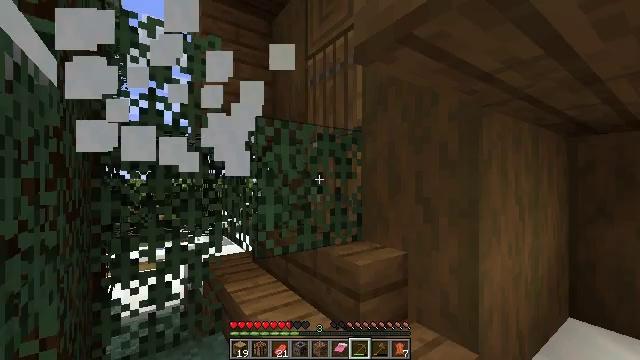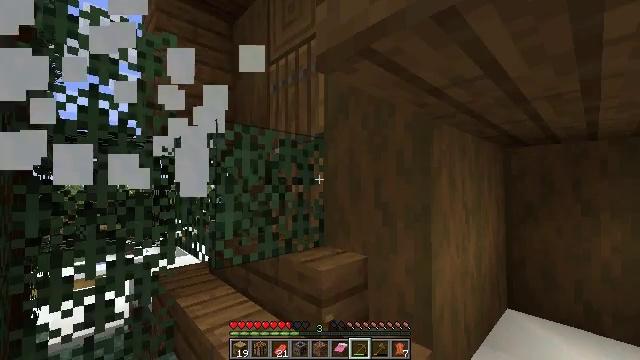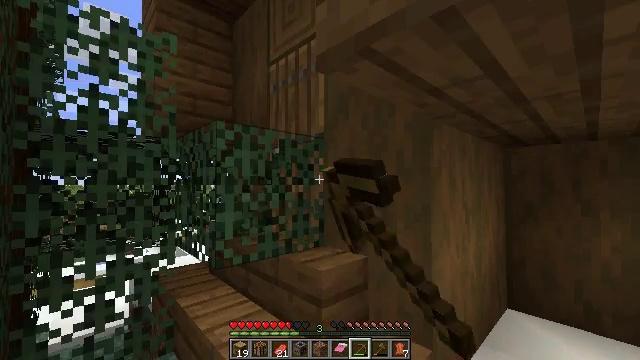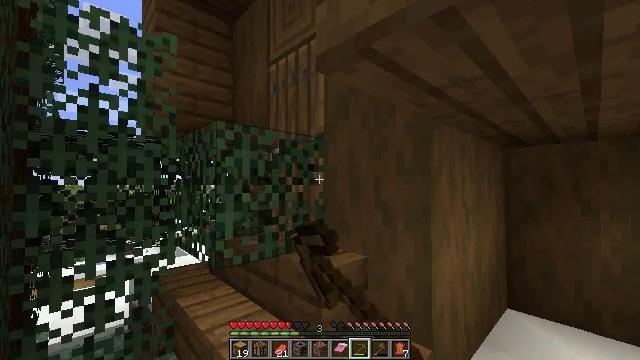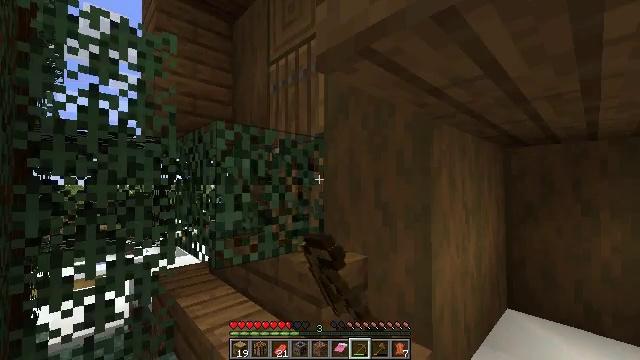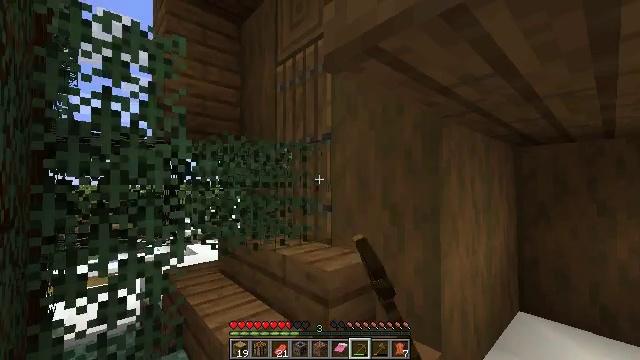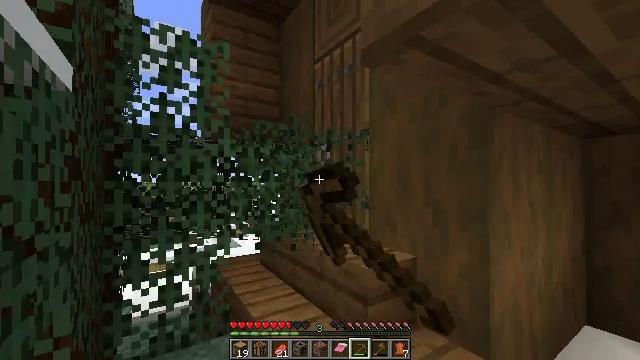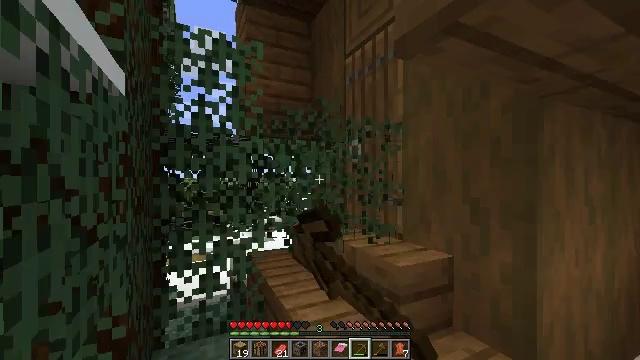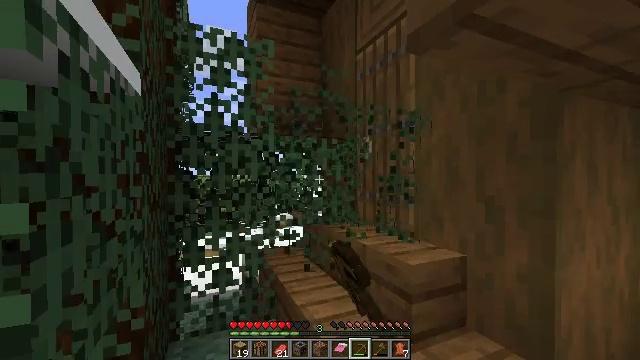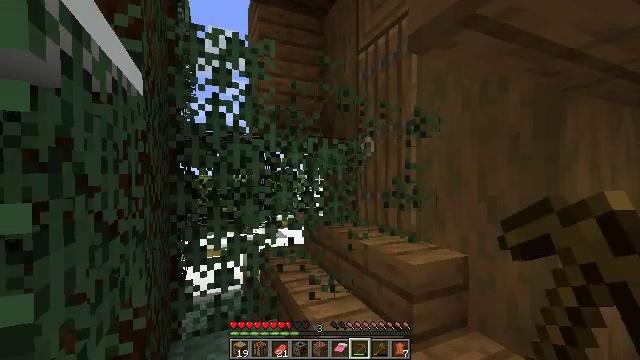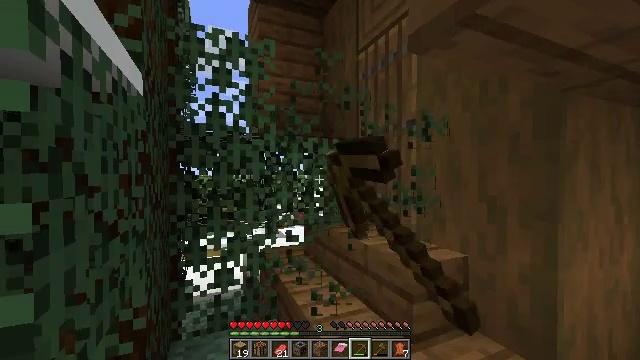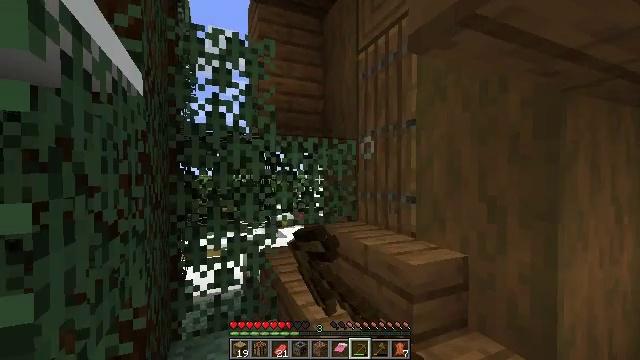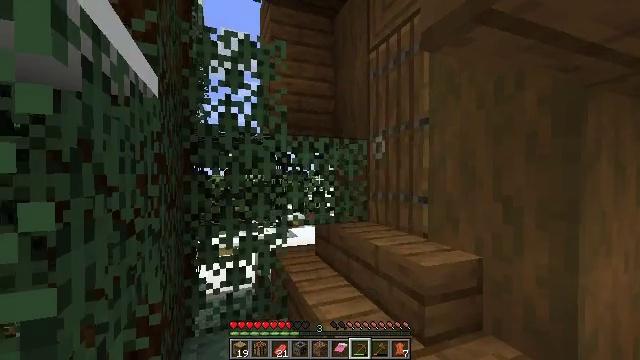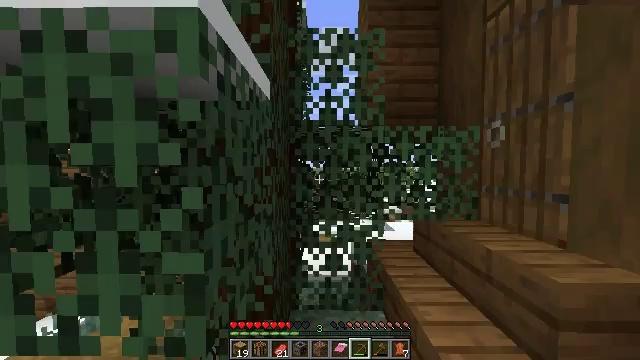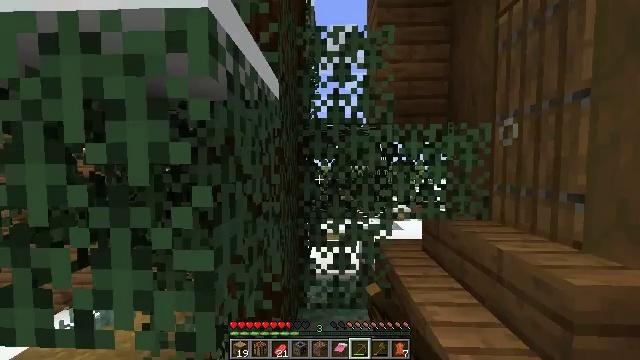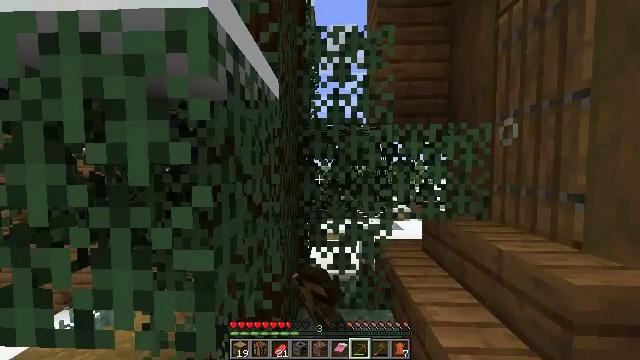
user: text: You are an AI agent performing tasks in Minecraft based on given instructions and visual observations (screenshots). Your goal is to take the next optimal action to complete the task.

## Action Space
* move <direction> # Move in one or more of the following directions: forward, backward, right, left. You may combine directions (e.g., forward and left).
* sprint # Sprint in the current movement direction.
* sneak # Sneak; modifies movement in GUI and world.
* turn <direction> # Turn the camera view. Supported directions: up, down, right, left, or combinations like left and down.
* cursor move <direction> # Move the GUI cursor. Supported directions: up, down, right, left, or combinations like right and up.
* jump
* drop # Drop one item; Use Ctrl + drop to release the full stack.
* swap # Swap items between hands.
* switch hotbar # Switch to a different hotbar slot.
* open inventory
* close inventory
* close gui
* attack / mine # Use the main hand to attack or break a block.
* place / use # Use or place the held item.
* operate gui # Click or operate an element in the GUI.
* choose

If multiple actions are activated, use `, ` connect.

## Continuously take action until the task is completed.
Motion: motion action
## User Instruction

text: Gather spruce leaves to collect foliage.
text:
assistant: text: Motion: turn right and up, attack / mine
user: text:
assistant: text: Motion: attack / mine
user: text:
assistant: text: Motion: attack / mine
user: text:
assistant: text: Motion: attack / mine
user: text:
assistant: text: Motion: turn left, attack / mine
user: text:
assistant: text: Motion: turn left, attack / mine
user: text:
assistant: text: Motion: turn left, attack / mine
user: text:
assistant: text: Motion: turn left, attack / mine
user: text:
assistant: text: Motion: attack / mine
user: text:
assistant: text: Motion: attack / mine
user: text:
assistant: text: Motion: attack / mine
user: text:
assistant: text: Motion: turn left, attack / mine
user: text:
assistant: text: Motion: turn left and down, attack / mine
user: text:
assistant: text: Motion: turn left, attack / mine
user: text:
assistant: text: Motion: attack / mine
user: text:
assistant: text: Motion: move forward, attack / mine
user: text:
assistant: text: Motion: move forward, attack / mine
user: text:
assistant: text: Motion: move forward, attack / mine
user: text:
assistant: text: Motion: move forward, attack / mine
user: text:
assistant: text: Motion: attack / mine
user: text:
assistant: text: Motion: attack / mine
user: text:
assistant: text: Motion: attack / mine
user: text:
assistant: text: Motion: turn right, attack / mine
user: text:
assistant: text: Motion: turn right, attack / mine
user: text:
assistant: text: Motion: turn right and down, attack / mine
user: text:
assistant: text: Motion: turn down, attack / mine
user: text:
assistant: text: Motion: turn down, attack / mine
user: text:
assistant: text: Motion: turn down, attack / mine
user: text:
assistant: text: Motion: move forward, turn down, attack / mine
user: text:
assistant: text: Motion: move forward, turn down, attack / mine